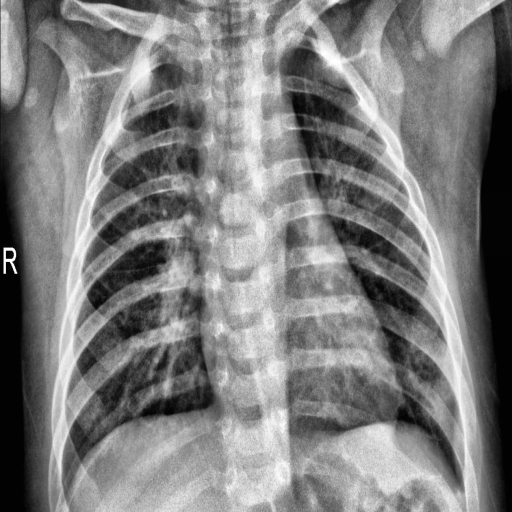
Finding: NORMAL